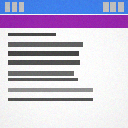
Screen state: on